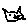
Label: cat